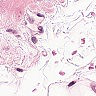
Metastatic tissue present: no